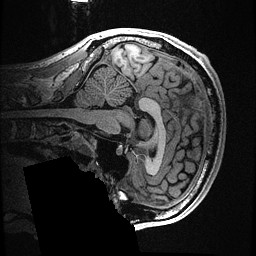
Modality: T1w
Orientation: sagittal
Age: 30
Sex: male
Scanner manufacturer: ge
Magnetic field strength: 3 T
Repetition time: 0.006952 s
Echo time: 0.00292 s